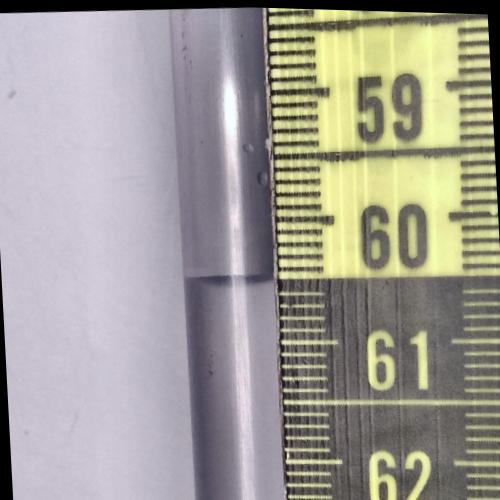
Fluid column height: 60.5 cm